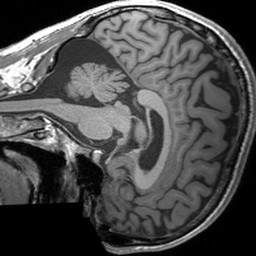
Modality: T1w
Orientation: sagittal
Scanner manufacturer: siemens
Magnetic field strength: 3 T
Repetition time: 1.54 s
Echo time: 0.00234 s